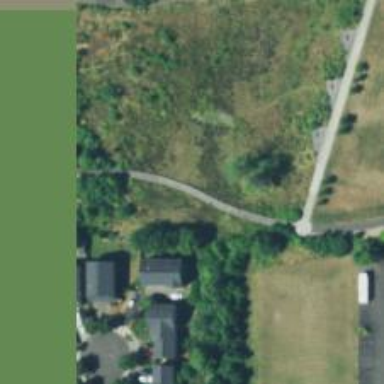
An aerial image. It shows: Path.